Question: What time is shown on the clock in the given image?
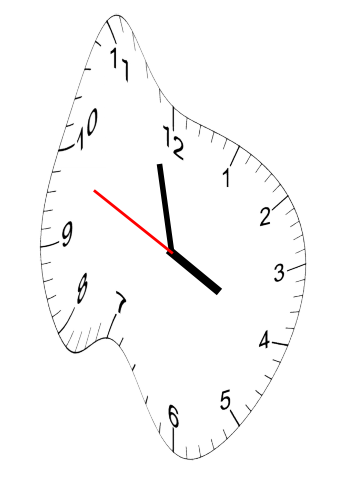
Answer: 03:57:49